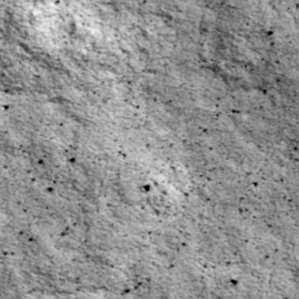
Label: non_frost